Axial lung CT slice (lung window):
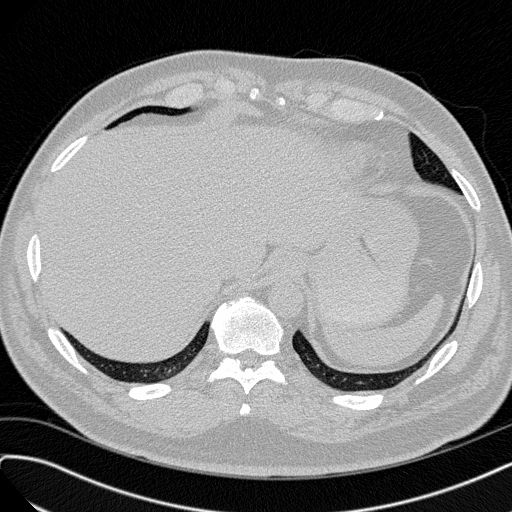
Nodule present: no